Question: Hej.
I'm trying to write an 'tr' just at the beginning and after every 9th element.
To do so I use the modulo Operator as you can see in the example above.
if I would like to write 'td''s in between into that same 'tr' with an 'else' condition for example it creates another 'tr'.
Does anybody see what's wrong? Or how it could work?
'''
extends layout.jade
block body
table
each result, i in results
if (i%9==0)
tr
td.ranking
div.rank
p=(i+1)+'.'
div.points
p=result.points
div.person
p.name=result.name
p=result.company
else
td.ranking
div.rank
p=(i+1)+'.'
div.points
p=result.points
div.person
p.name=result.name
p=result.company
'''

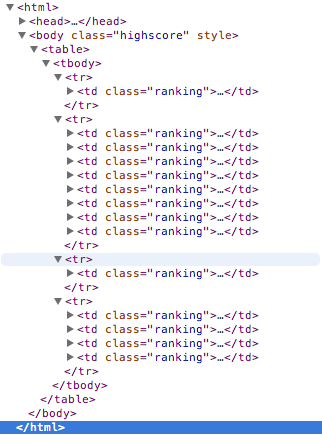
Answer: One of the solutions would be as follows:
Let's say you have a variable 'results' in your express handler:
'''
var results = ['a','b', 'c', 'd', 'e', 'f', 'g', 'h', 'i', 'j', 'k', 'l', 'm', 'n', 'o', 'p', 'q', 'r'];
'''
Note that this might be an array of objects. For simplicity purposes I used strings from 'a' through 'r.
Let's split that array into 2 dimensional array of rows and columns:
'''
var results2d = [];
while(results[0]) {
results2d.push(results.splice(0, 9));
}
'''
I always prefer to perform all transformations inside express handlers in order to reduce number of additional lines of codes inside a template.
So your 'results2d' would be as follows:
'''
[ [ 'a', 'b', 'c', 'd', 'e', 'f', 'g', 'h' ],
[ 'i', 'j', 'k', 'l', 'm', 'n', 'o', 'p' ],
[ 'q', 'r' ] ]
'''
Then you can pass it over to the Jade template:
'''
res.render('templateId', { results:results2d });
'''
Inside the template your code could be as follows:
'''
table
- var i = 1;
each result in results
tr
each item in result
td.ranking
div.rank
p=(i++)+'.'
div.points
p=result.points
div.person
p.name=result.name
p=result.company
'''
And your HTML output would be as follows:

I hope that will help.